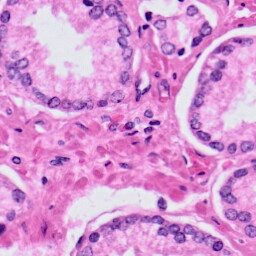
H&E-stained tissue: Prostate